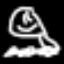
Label: frog